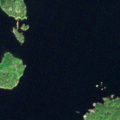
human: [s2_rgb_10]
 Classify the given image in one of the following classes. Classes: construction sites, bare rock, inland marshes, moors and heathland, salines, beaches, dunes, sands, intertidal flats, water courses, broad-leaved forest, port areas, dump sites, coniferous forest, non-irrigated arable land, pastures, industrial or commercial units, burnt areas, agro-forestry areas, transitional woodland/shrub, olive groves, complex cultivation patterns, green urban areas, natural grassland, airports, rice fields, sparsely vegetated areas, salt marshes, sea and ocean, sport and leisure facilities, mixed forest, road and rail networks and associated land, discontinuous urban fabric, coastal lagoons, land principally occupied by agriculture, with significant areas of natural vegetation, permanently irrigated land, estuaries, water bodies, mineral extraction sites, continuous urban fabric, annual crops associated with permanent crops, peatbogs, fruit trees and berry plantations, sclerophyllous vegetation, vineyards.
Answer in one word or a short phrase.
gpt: coniferous forest, water bodies